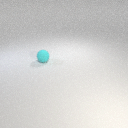
small cyan rubber sphere